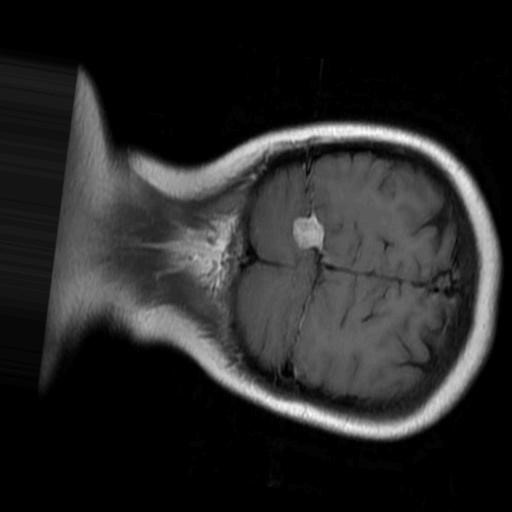
Label: brain_menin